Field crop: tomato
Growth stage: 2
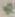
Species: solanum